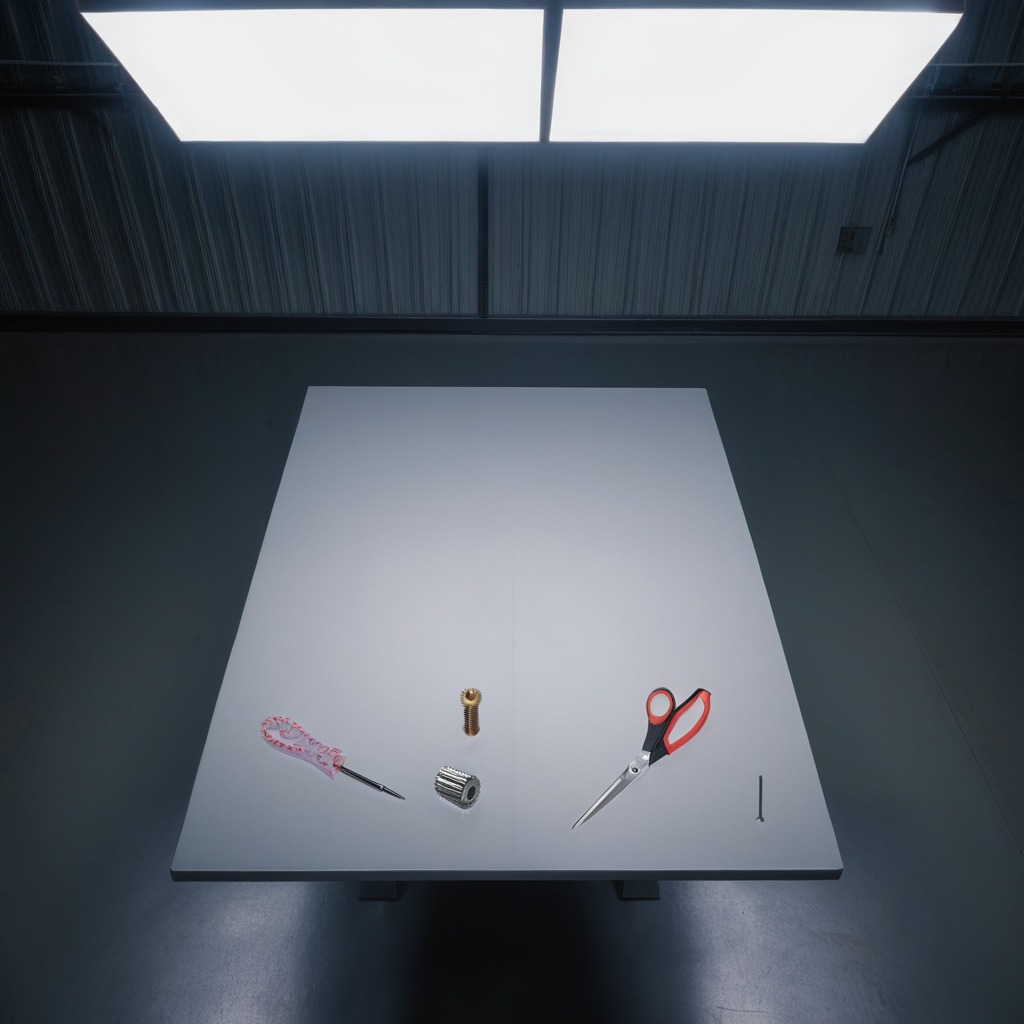
A steel gear with teeth, a metal machine screw, an iron nail, a screwdriver, and a pair of scissors are lying on the clean empty table in the basement in the evening.